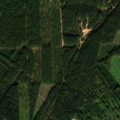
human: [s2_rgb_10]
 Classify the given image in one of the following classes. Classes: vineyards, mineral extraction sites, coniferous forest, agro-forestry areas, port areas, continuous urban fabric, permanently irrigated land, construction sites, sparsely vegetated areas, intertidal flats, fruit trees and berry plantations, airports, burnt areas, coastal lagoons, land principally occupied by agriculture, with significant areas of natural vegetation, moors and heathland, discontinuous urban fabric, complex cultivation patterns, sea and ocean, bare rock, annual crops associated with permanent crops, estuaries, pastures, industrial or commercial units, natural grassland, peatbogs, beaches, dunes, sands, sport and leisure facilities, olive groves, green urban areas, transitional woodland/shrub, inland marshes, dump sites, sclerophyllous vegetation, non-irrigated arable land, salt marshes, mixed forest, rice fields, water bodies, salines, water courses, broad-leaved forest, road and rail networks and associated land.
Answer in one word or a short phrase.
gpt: complex cultivation patterns, broad-leaved forest, coniferous forest, transitional woodland/shrub